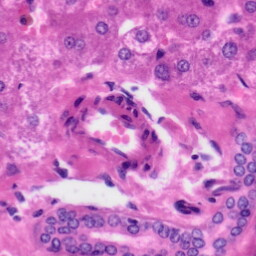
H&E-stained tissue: Liver